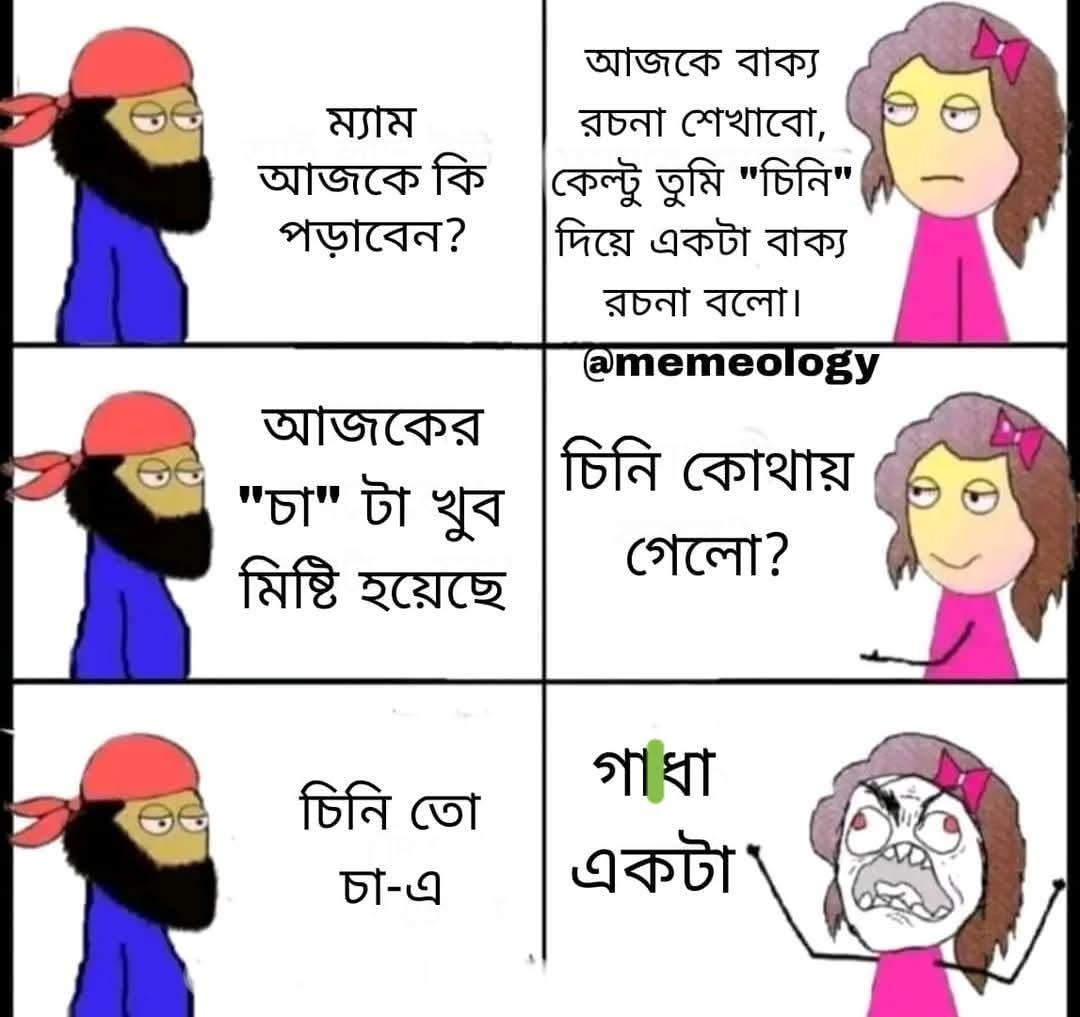
Text: ম্যাম আজকে কি পড়াবেন?
আজকের "চা" টা খুব মিষ্টি হয়েছে
চিনি তো চা-এ
আজকে বাক্য রচনা শেখাবো, কেল্টু তুমি "চিনি" দিয়ে একটা বাক্য রচনা বলো।
চিনি কোথায় গেলো?
গাধা একটা
Label: Hate
Hate category: Personal Offence
Targeted group: Individual